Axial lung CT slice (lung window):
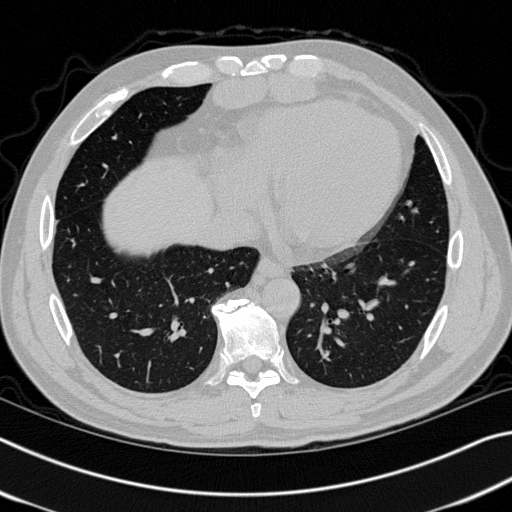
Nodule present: no